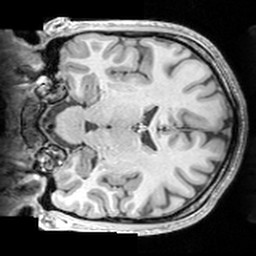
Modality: T1w
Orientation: coronal
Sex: male
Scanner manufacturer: siemens
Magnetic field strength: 3 T
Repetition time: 1.63 s
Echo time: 0.00311 s